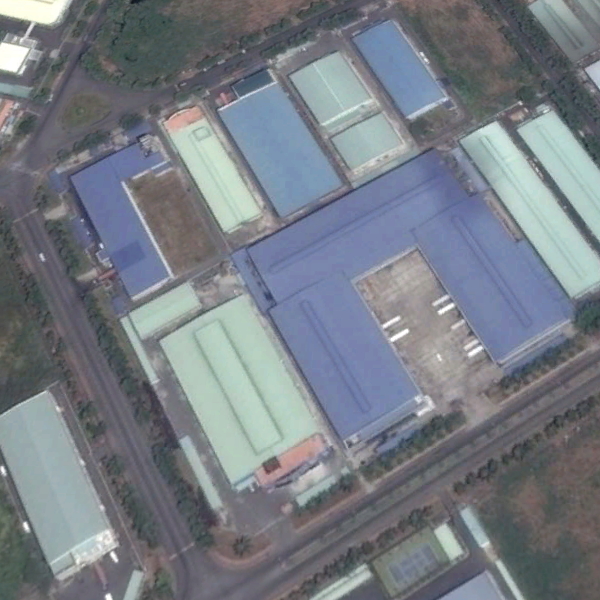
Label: Industrial